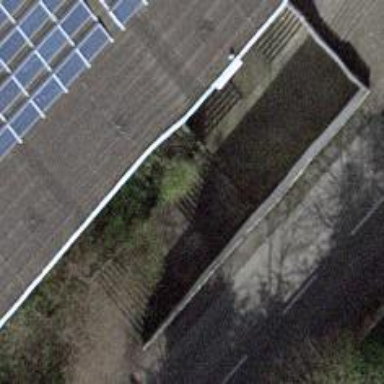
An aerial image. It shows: Road with steps.